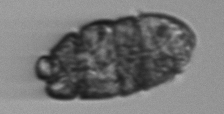
Label: Margalefidinium